Question: I want to archive:
'''
Map2[f,{a,b,c,d}]
{f[a,b], f[b,c], f[c,d]}
'''
But for some reason, I can only think of iterative approaches.
What's the functional way?
# Edit:
Use of this, was to generate graph examples. If number list is given, following generates the graph of what it would mean, to sequentially visit all the nodes.
For example:
'''
Map2 = # @@@ Partition[#2, 2, 1] &;
MG[elems_] := Graph[Map2[DirectedEdge, elems]]
nrs = RandomInteger[{1, 15}, 20]
MG[nrs]
'''
{10,13,9,7,13,3,5,1,15,10,15,6,14,3,1,2,11,4,8,5}
Radial layout:

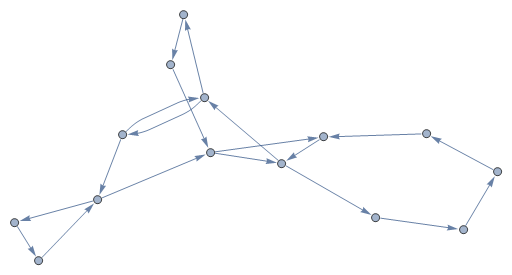
Answer: Most simply:
'''
Map2 = # @@@ Partition[#2, 2, 1] &;
'''
Or, possibly using less memory, but running a bit slower:
'''
Map2[f_, lst_] := Developer'PartitionMap[f @@ # &, lst, 2, 1]
'''
Also, be aware of <URL>, which are related.
---
Other ways:
'''
Inner[#, Most@#2, Rest@#2, List] &
'''
Notice that in this one 'List' could be a different function.
'''
MapThread[#, {Most@#2, Rest@#2}] &
Most@MapThread[#, {#2, RotateLeft@#2}] &
Rest@MapThread[#, {RotateRight@#2, #2}] &
Table[# @@ #2[[i ;; i + 1]], {i, Length@#2 - 1}] &
'''
---
Now, the timings. I will make use of <URL>.
'''
f1 = # @@@ Partition[#2, 2, 1] &;
f2[f_, lst_] := Developer'PartitionMap[f @@ # &, lst, 2, 1]
f3 = Inner[#, Most@#2, Rest@#2, List] &;
f4 = MapThread[#, {Most@#2, Rest@#2}] &;
f5 = Most@MapThread[#, {#2, RotateLeft@#2}] &;
f6 = Table[# @@ #2[[i ;; i + 1]], {i, Length@#2 - 1}] &;
timings =
Table[
list = RandomReal[99, 10^i];
func = Plus;
timeAvg[#[func, list]] & /@ {f1, f2, f3, f4, f5, f6},
{i, 6}
];
TableForm[timings,
TableHeadings -> {10^Range@6, {"f1", "f2", "f3", "f4", "f5", "f6"}}]
ListLogPlot[timings\[Transpose], Joined -> True]
'''

The numbers on the left side of the table are the length of the list of real numbers for each run.
Note that the graph is logarithmic.
Here are the bytes of memory used while processing the longest list (1,000,000):

---
After doing the timings above, I found I can make 'f6' faster by eliminating 'Apply' ('@@'). It is now clearly the fastest on longer lists. I will not add it to the table above because that is already wide enough, but here is the function and its timings:
'''
f7 = Table[#2[[i]] ~#~ #2[[i + 1]], {i, Length@#2 - 1}] &;
'''